Question: Is there a way to install and uninstall an Xcode interface builder 'constraint' programmatically?

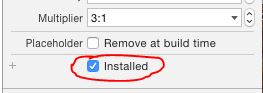
Answer: Connect the IBOutlet for the NSLayoutConstraint by CTRL+click the constraint and drag it to the viewController (for ex. '@property (weak, nonatomic) IBOutlet NSLayoutConstraint *constraint;').
For removing the constraint:
'''
[self.view removeConstraint:constraint]
'''
for installing the constraint:
'''
[self.view addConstraint:constraint]
'''